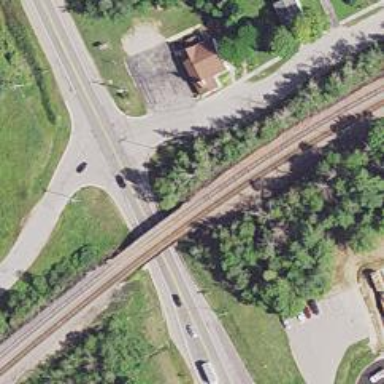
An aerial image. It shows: Railway bridge over siding rail service.